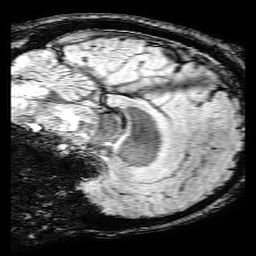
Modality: SWI
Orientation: sagittal
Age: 63
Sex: male
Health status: ill
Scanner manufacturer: philips
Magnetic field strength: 3 T
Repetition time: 0.031 s